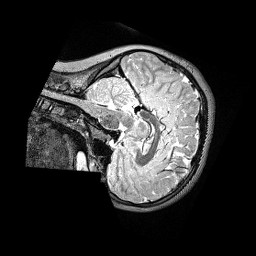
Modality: T2w
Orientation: sagittal
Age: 8
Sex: male
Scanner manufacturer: siemens
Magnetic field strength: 3 T
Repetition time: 3.2 s
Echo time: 0.479 s